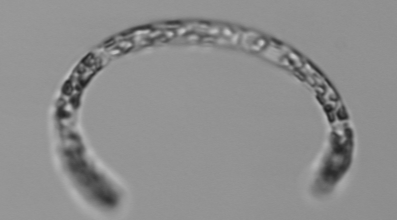
Label: Guinardia_striata